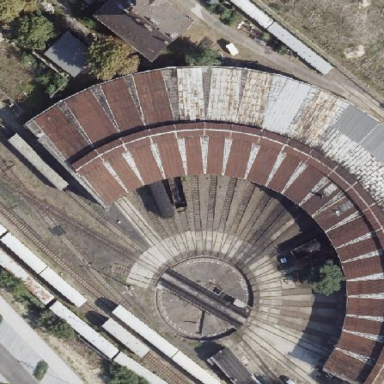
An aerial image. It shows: Building that serves as roundhouse for the railway.